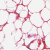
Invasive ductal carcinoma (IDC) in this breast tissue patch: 0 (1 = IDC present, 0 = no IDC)